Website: apple-inc
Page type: review-order
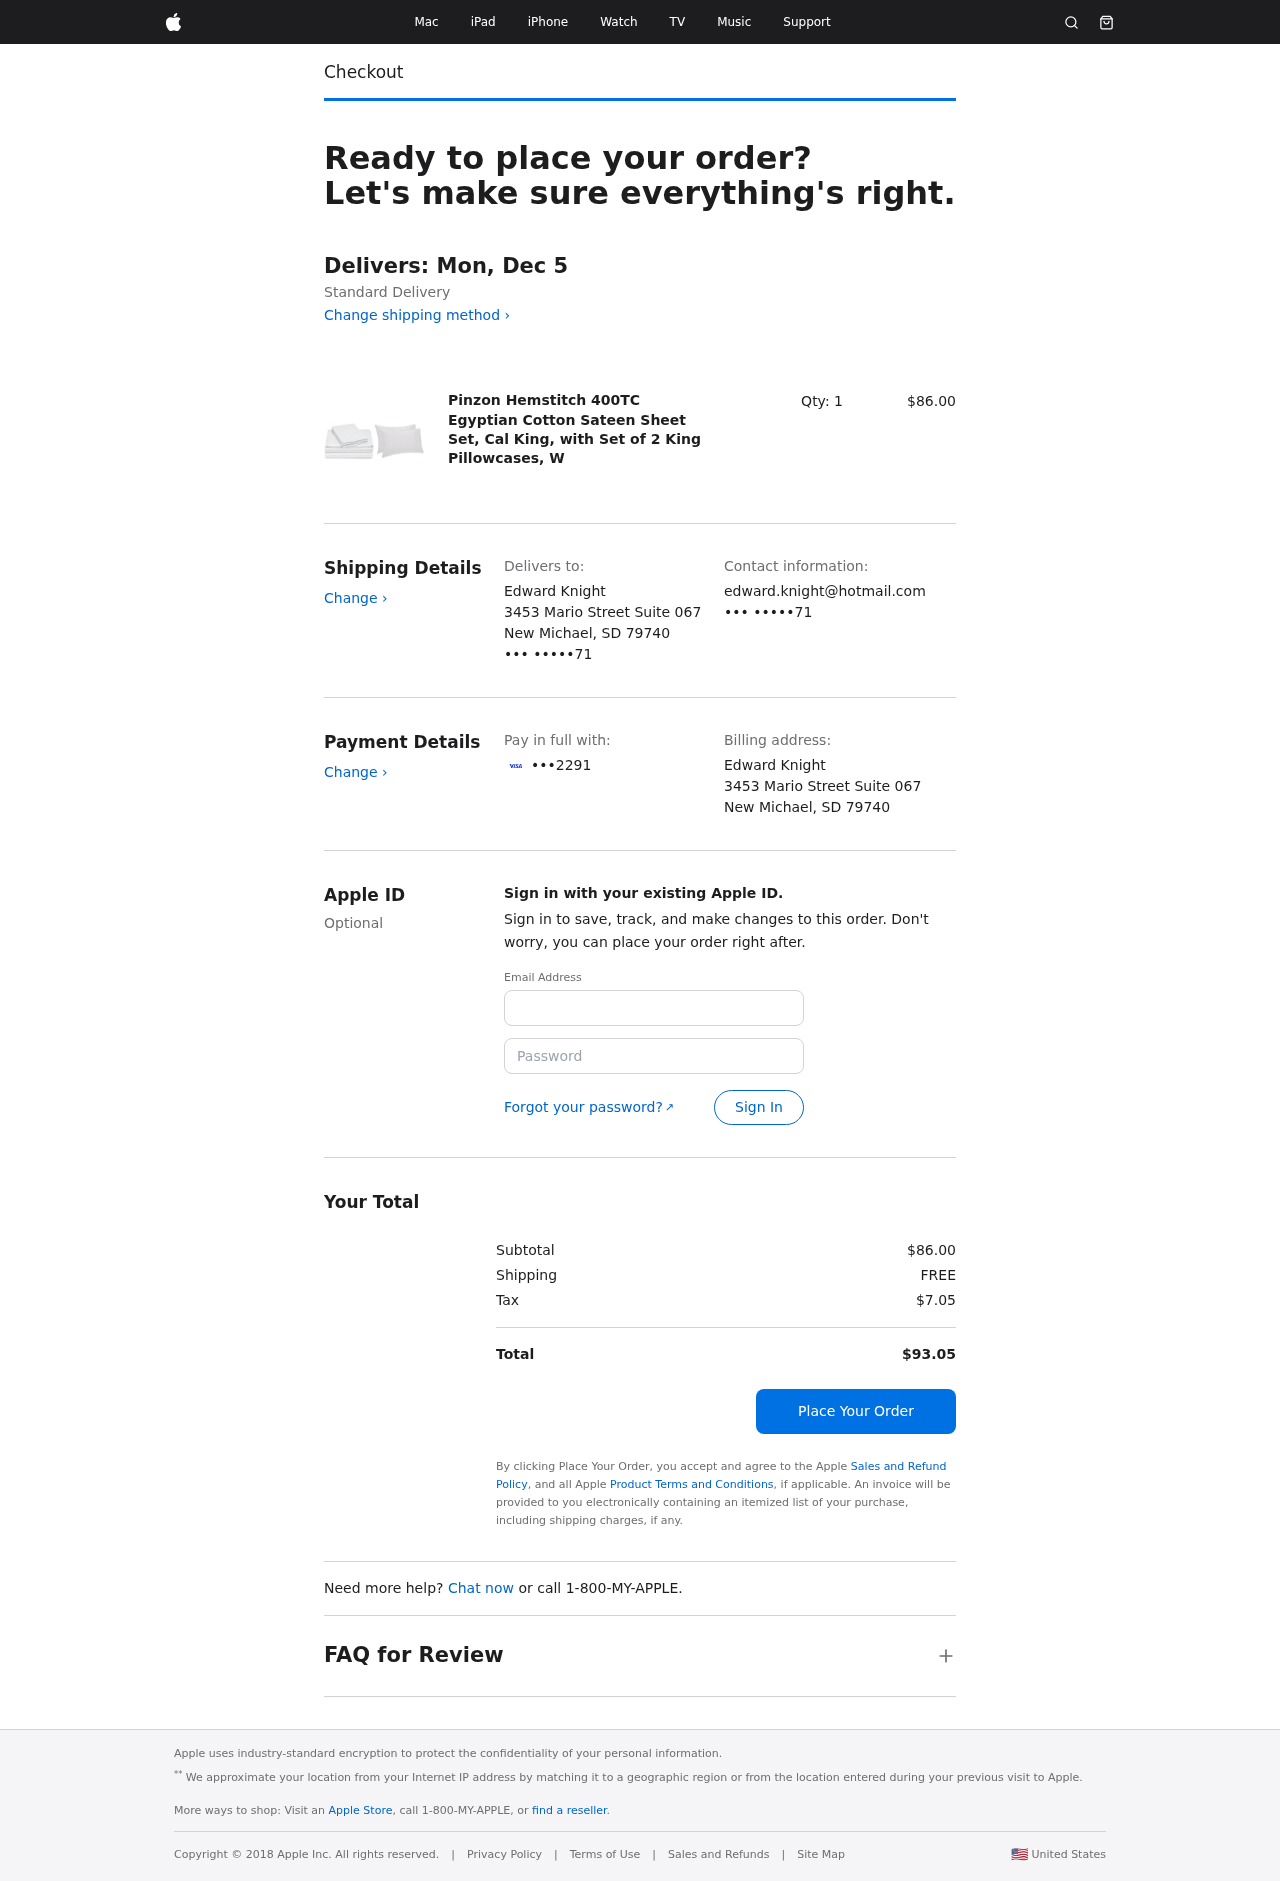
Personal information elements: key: PII_CARD_LAST4
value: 2291
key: PII_CITY_STATE_ZIP
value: New Michael, SD 79740
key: PII_EMAIL3
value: edward.knight@hotmail.com
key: PII_FULLNAME
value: Edward Knight
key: PII_PHONE_SUFFIX
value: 71
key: PII_STREET
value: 3453 Mario Street Suite 067
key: PII_EMAIL2
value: edward.knight@hotmail.com
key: PII_PHONE_SUFFIX2
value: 71
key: PII_FULLNAME2
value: Edward Knight
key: PII_STREET2
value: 3453 Mario Street Suite 067
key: PII_CITY_STATE_ZIP2
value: New Michael, SD 79740
Product elements: key: PRODUCT1_NAME
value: Pinzon Hemstitch 400TC Egyptian Cotton Sateen Sheet Set, Cal King, with Set of 2 King Pillowcases, W
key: PRODUCT1_PRICE
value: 86
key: PRODUCT1_QUANTITY
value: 1
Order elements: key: ORDER_DELIVERY_DATE
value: Delivers: Mon, Dec 5
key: ORDER_SUBTOTAL
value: $86.00
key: ORDER_SHIPPING_COST
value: FREE
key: ORDER_TAX
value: $7.05
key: ORDER_TOTAL
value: $93.05